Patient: sex M, age 79
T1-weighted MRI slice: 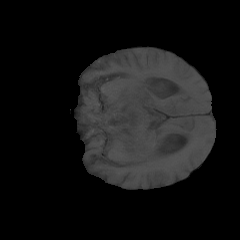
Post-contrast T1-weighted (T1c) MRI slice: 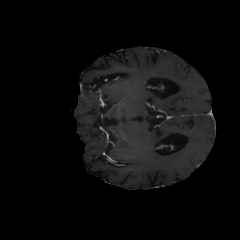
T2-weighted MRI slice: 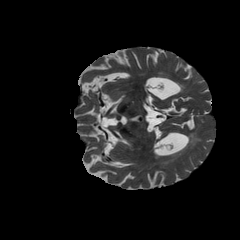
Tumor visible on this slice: no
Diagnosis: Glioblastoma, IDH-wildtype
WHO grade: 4